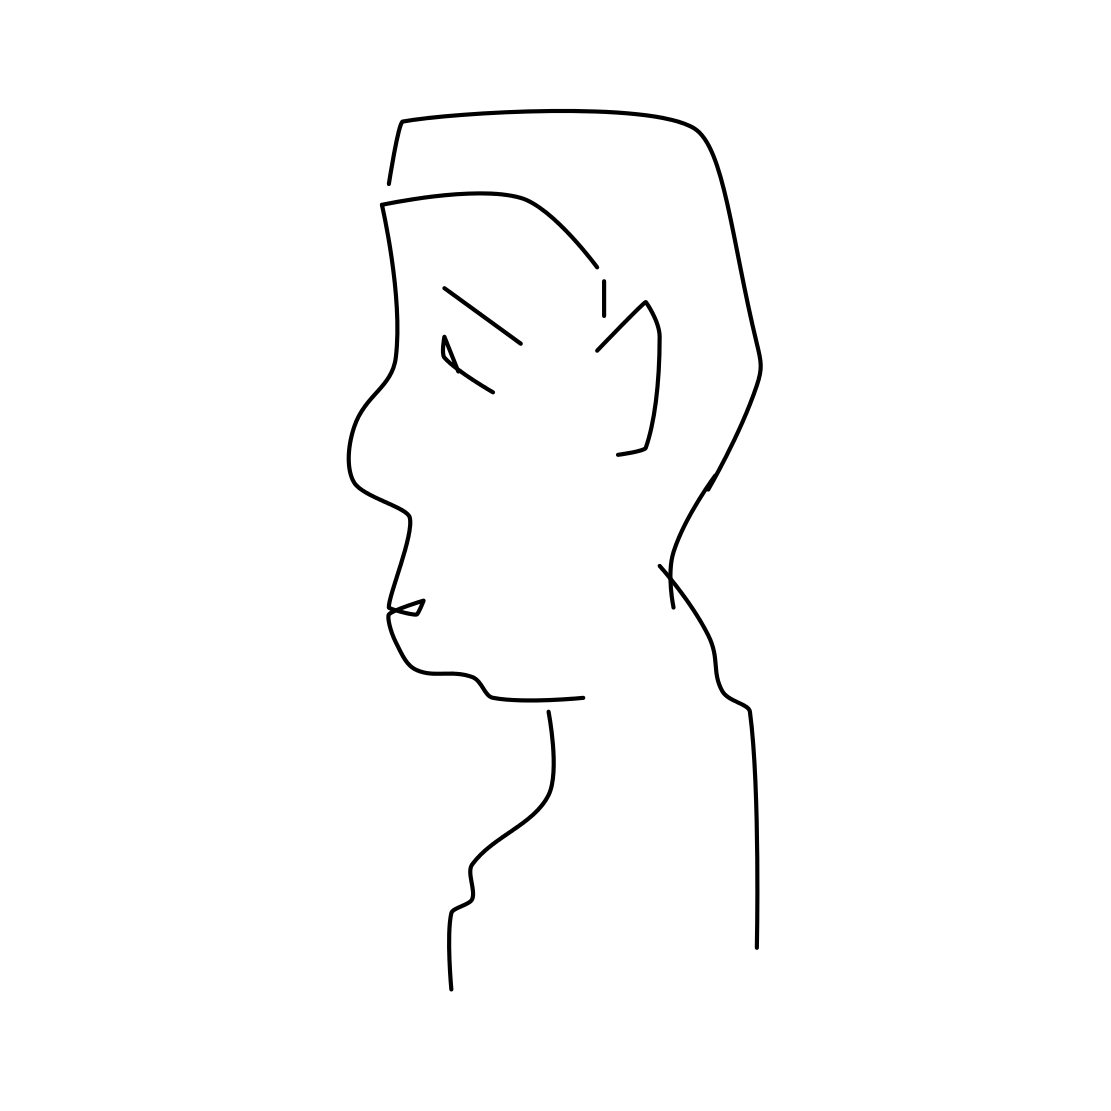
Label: head